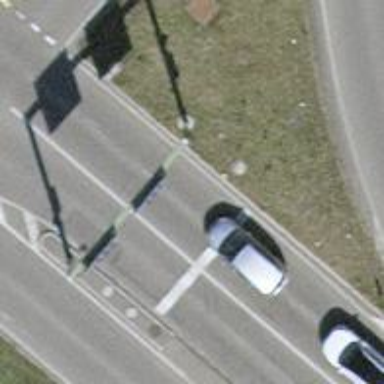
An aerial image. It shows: Road with traffic signals controlling the flow of traffic.